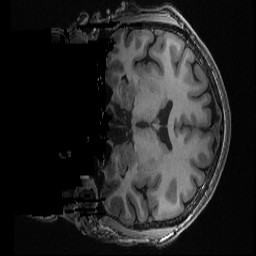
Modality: T1w
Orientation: coronal
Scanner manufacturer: ge
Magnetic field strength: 3 T
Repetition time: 0.008164 s
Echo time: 0.003184 s